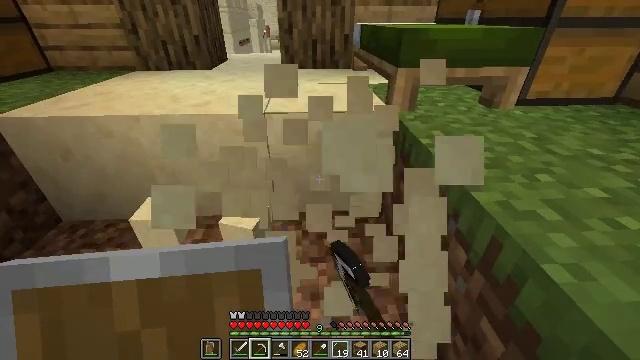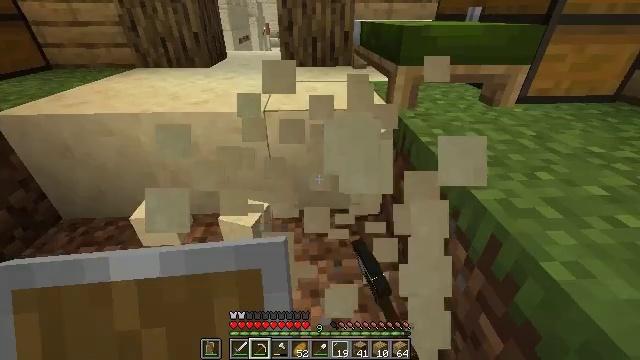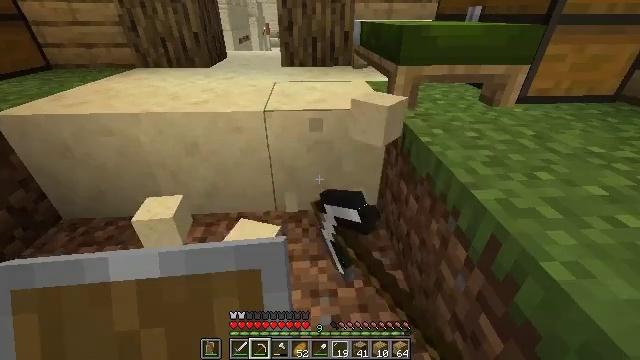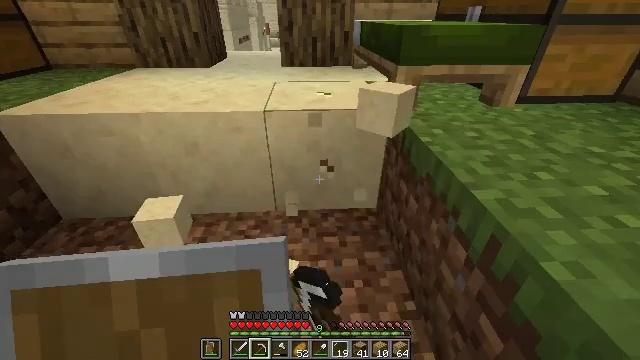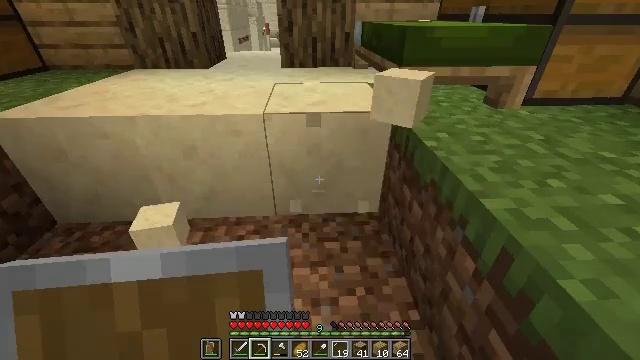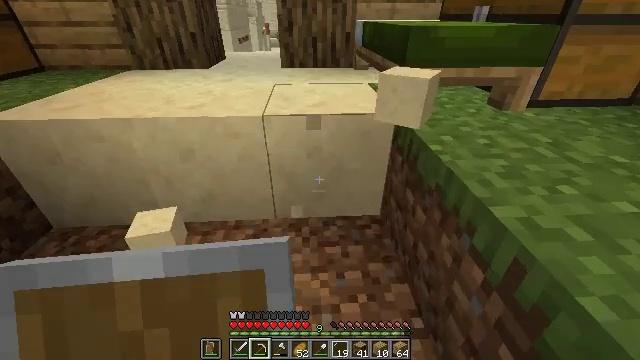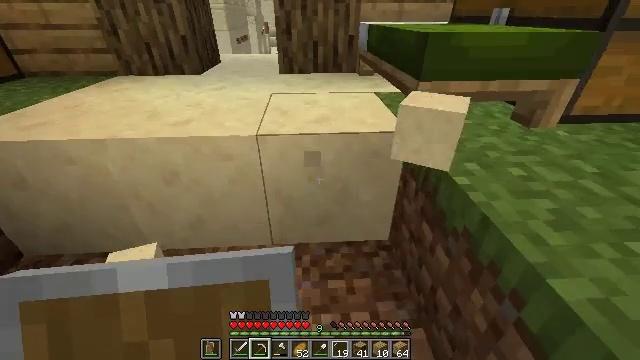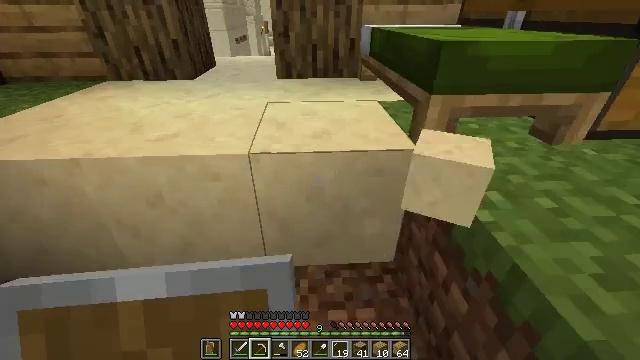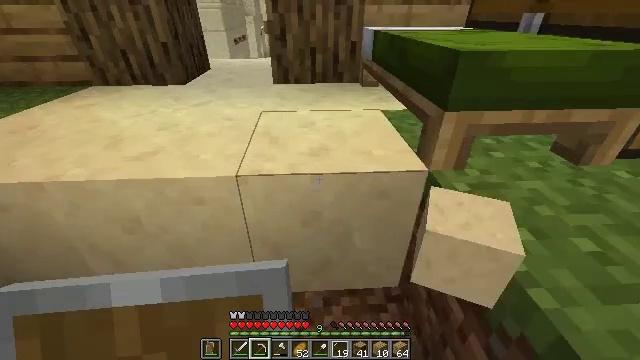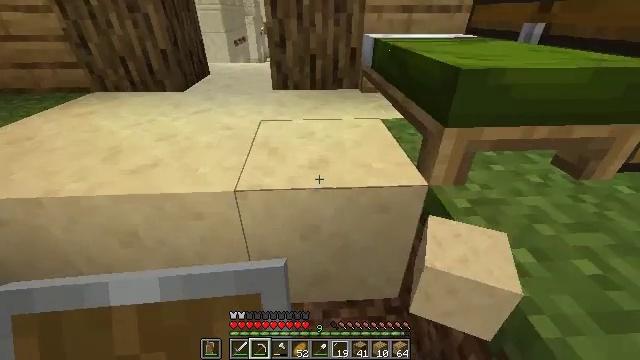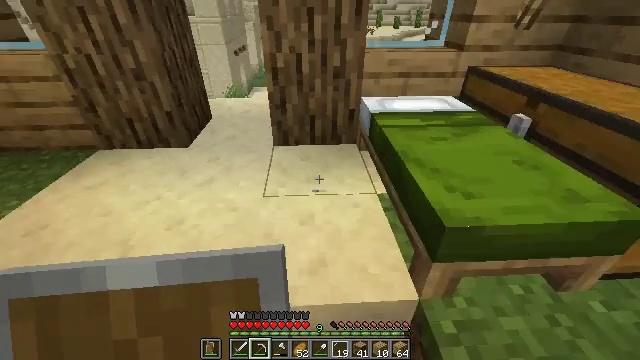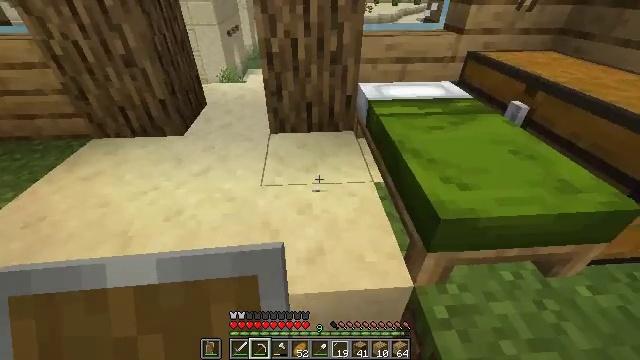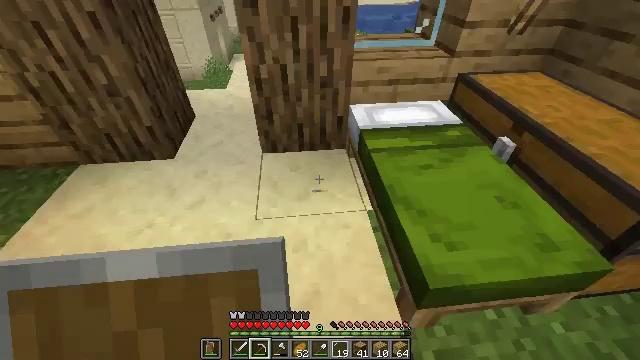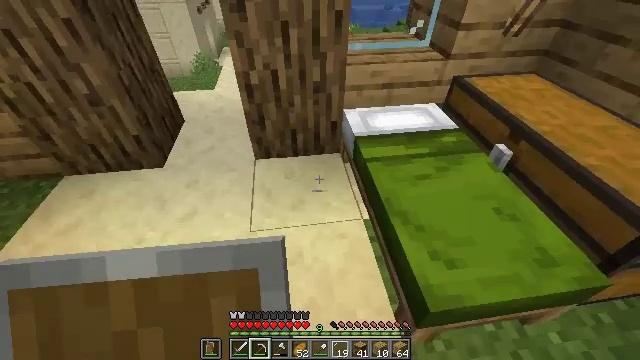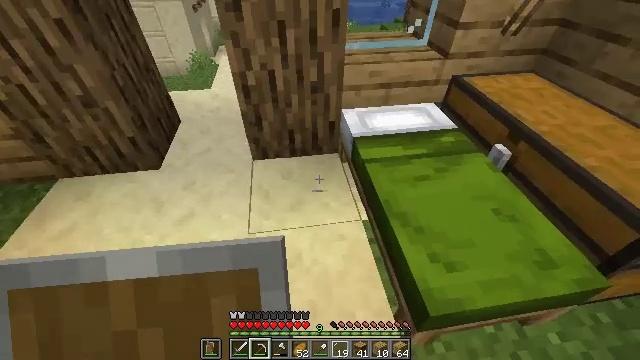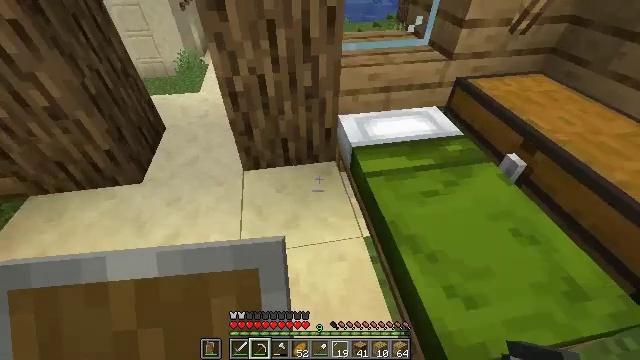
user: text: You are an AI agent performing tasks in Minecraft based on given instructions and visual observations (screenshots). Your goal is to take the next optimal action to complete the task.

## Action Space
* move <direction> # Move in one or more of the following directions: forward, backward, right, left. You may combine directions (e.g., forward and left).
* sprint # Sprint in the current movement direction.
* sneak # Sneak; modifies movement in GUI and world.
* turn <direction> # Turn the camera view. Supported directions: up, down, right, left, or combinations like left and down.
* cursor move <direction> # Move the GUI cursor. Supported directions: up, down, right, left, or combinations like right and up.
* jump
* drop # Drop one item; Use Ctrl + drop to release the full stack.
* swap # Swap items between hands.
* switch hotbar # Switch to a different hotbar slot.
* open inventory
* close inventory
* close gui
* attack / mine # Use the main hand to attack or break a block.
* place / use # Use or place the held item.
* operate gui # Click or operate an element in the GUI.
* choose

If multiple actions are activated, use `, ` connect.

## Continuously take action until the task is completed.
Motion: motion action
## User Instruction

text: Mine the green bed.
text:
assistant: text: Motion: attack / mine
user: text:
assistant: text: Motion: attack / mine
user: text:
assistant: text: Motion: attack / mine
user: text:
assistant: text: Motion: move forward
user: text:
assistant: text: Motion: move forward
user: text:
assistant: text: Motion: move forward
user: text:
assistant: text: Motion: move forward
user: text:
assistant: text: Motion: move forward
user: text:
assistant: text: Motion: move forward, jump
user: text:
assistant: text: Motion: move forward, turn down, jump
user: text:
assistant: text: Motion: move forward, turn down, jump
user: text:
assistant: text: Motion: move forward, turn right and down, jump
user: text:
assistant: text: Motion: move forward, turn right and down
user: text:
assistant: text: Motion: move forward
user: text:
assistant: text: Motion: move forward, turn right, attack / mine
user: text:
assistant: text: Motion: attack / mine
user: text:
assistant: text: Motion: turn right, attack / mine
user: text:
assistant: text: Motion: move left, turn right and down, attack / mine
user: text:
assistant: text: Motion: move left, turn right and down, attack / mine
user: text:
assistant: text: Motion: turn right and down, attack / mine
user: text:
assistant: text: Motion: turn right, attack / mine
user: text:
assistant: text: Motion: turn right, attack / mine
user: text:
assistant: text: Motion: turn right, attack / mine
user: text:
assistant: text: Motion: turn right, attack / mine
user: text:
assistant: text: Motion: turn right, attack / mine
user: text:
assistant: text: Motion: turn right, attack / mine
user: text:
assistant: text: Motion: attack / mine
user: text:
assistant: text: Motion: attack / mine
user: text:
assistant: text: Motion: attack / mine
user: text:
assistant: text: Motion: attack / mine